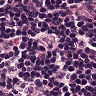
Metastatic tissue present: no